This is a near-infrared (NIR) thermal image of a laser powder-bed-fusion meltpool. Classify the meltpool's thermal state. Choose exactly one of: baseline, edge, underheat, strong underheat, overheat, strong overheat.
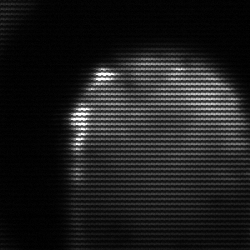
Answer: edge